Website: bh-photo
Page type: address-validator
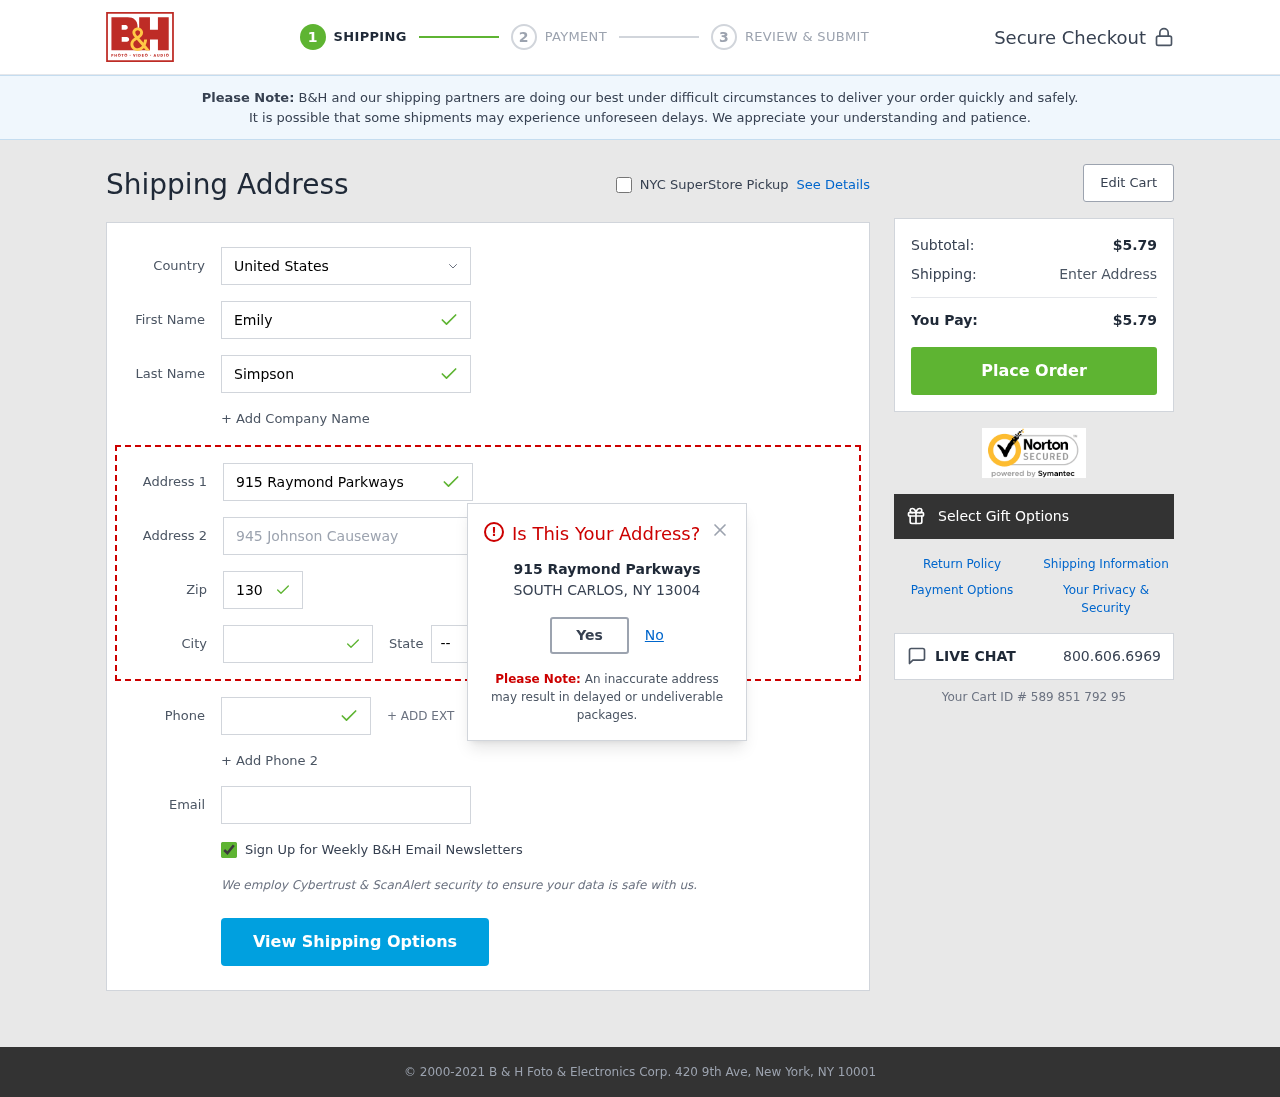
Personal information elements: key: PII_CITY
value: South Carlos
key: PII_COUNTRY
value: United States
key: PII_EMAIL
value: emily_simpson@gmail.com
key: PII_FIRSTNAME
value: Emily
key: PII_LASTNAME
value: Simpson
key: PII_PHONE
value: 2077400461
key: PII_POSTCODE
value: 13004
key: PII_STATE_ABBR
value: NY
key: PII_STREET
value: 915 Raymond Parkways
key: PII_STREET2
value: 945 Johnson Causeway
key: PII_CITY_MODAL
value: SOUTH CARLOS
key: PII_POSTCODE_FULL
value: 13004
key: PII_POSTCODE_NUMERIC
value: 13004
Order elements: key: ORDER_SUBTOTAL
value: $5.79
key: ORDER_TOTAL
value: $5.79
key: ORDER_ID
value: Your Cart ID # 589 851 792 95